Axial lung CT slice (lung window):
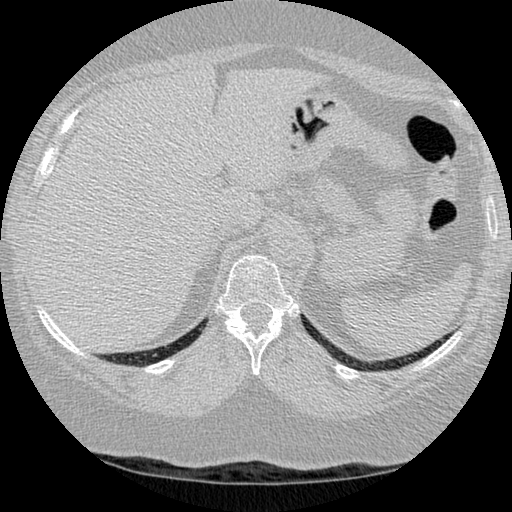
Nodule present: no